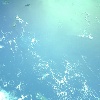
Label: water